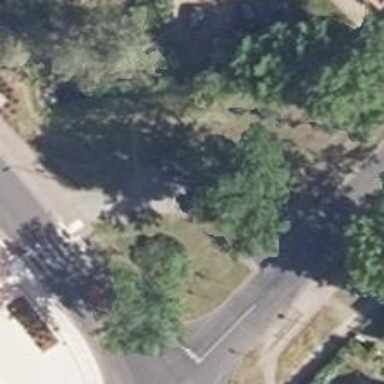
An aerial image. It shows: Compacted footway.